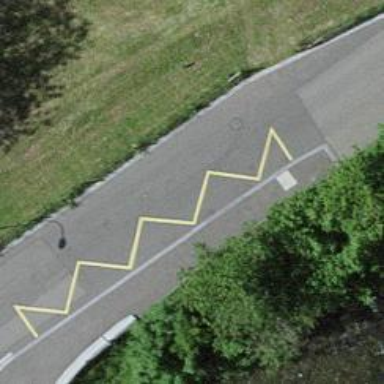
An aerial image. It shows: Public transport stop position.